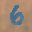
Label: 6